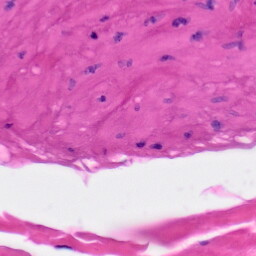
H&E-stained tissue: Skin